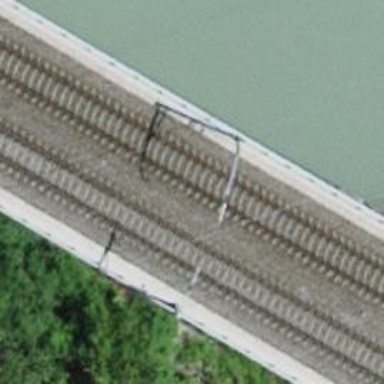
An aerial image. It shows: Bridge with single railway track electrified by contact line.